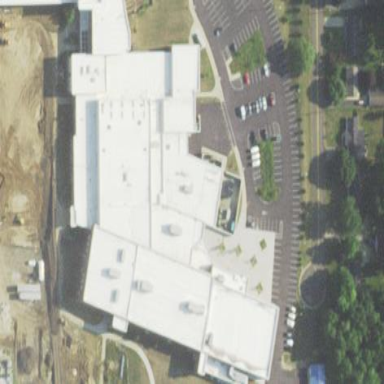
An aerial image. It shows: School building.